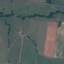
Land use / land cover: Pasture